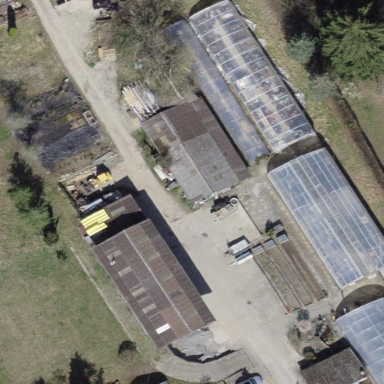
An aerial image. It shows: Round-shaped greenhouse with glass roof.